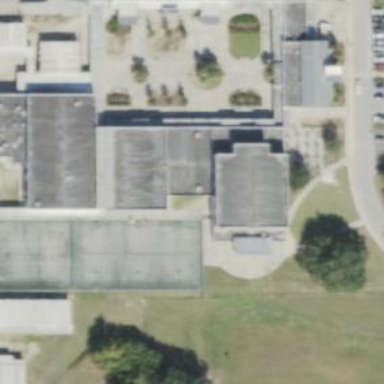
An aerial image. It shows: School building.